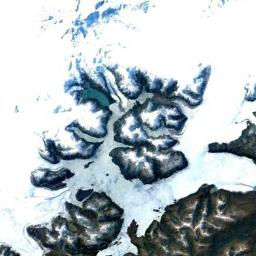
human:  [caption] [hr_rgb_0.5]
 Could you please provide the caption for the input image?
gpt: The snowberg is covered with snow .

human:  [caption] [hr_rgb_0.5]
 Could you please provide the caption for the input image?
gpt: The snowberg is covered with glaciers and a green lake is in the snowberg .

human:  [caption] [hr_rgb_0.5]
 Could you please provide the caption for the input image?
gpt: In the mountains of the snow mountain, Only the peak of the mountain is covered by snow, And there is a lake in the snow mountain .

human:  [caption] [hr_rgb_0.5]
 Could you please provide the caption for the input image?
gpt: The snow berg is consist of bare land and white snow .

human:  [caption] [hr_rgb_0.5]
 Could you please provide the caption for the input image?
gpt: There are much snow and a frozen river on the snowberg .